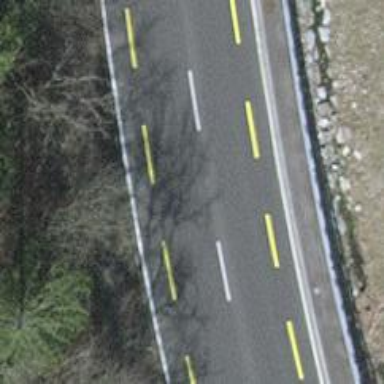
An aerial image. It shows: Primary highway with dedicated lane for cyclists.